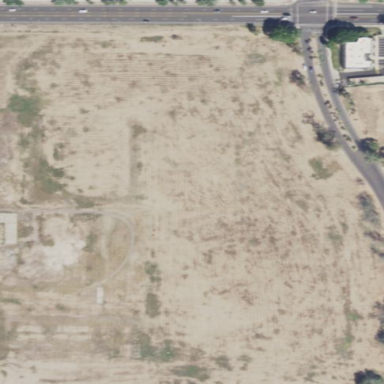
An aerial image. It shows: Brownfield area.